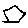
Label: hexagon